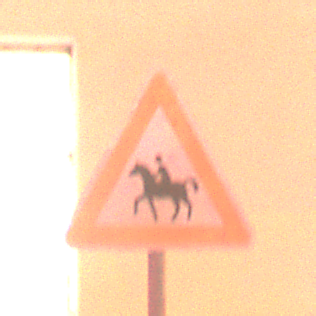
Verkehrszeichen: ReiterRechts
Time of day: Night
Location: Outdoor (Urban)
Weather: Overcast
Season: Winter
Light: Artificial